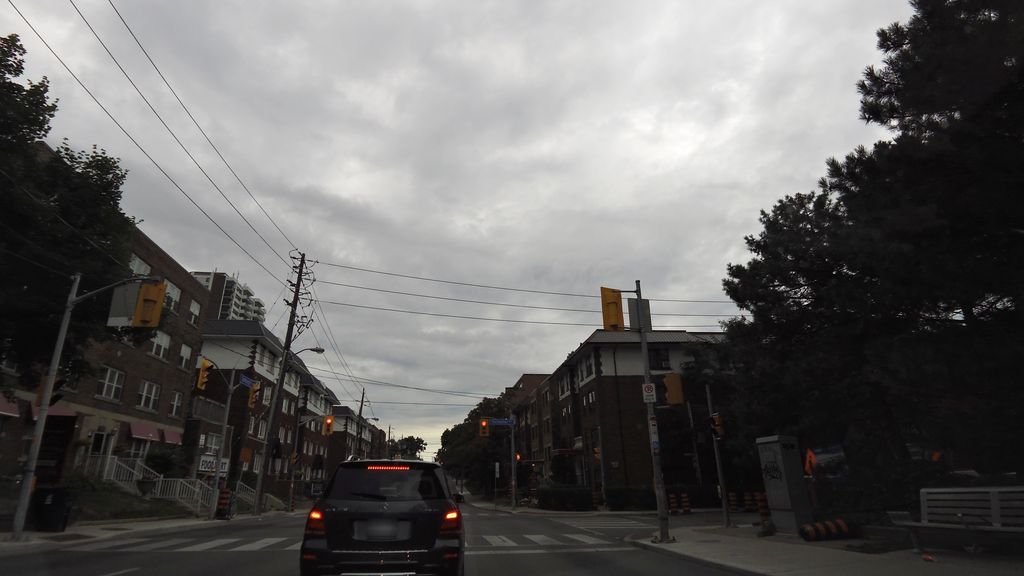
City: toronto